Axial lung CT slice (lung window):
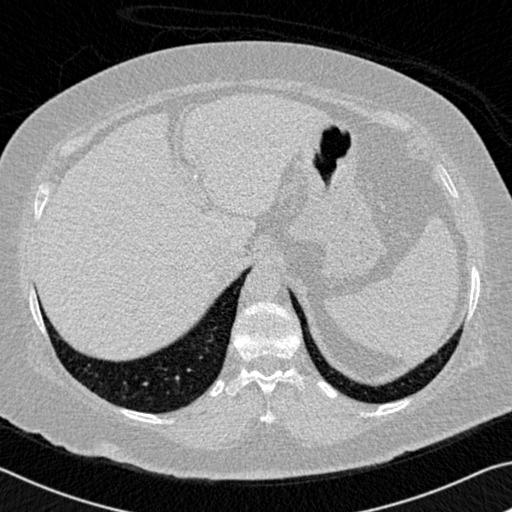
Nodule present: no